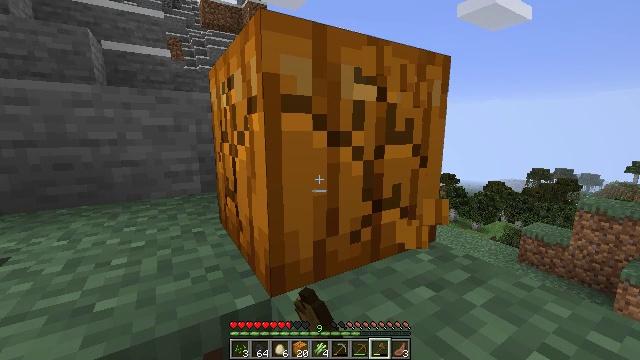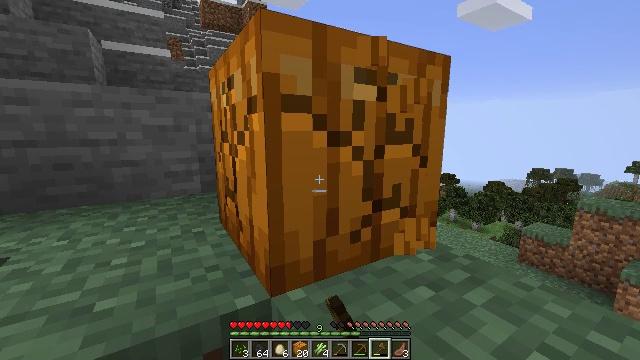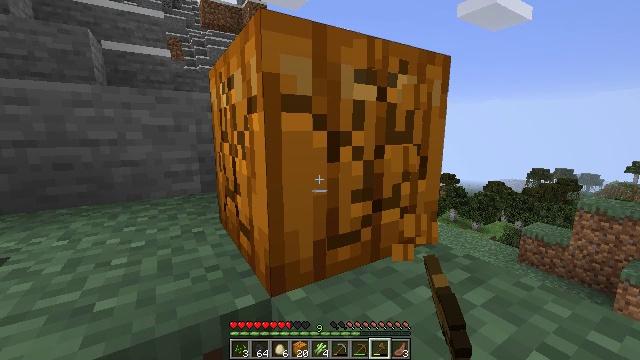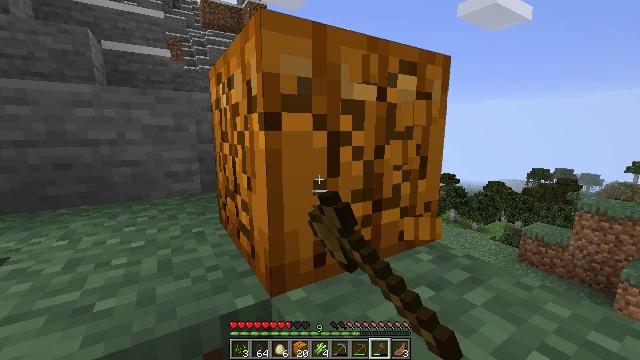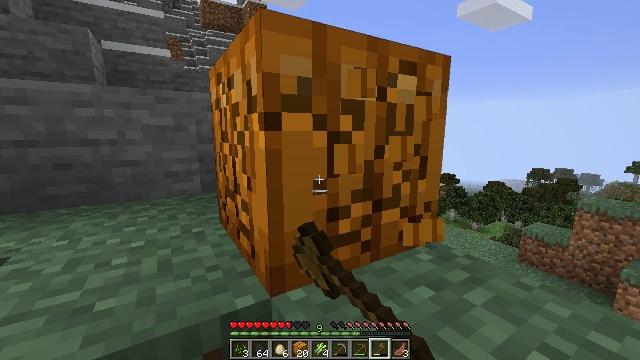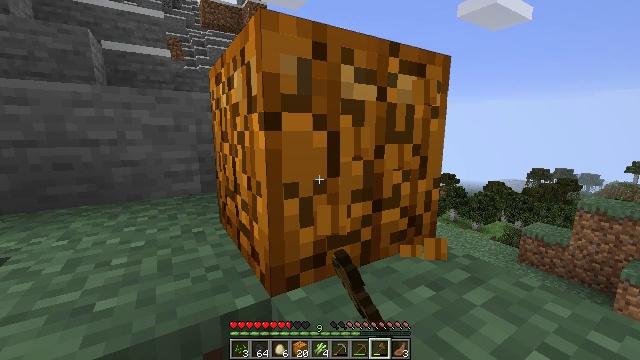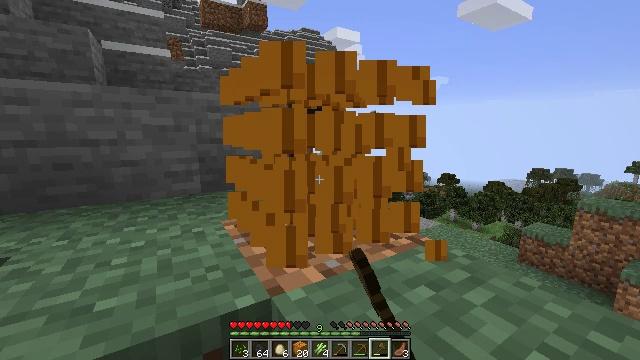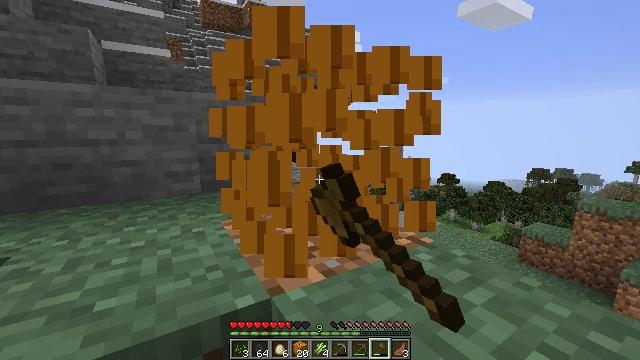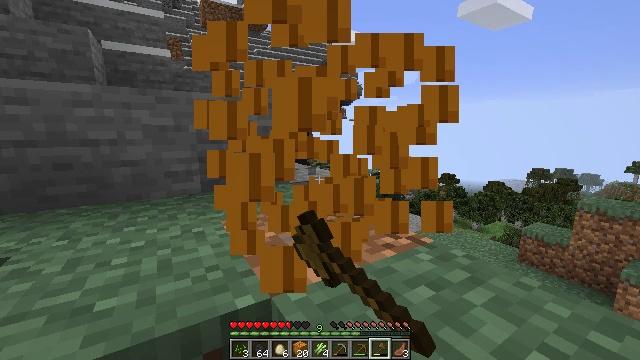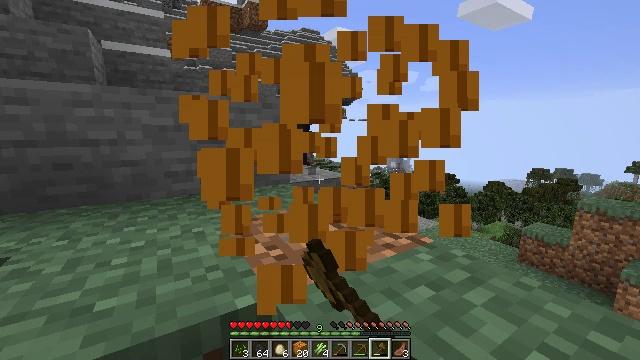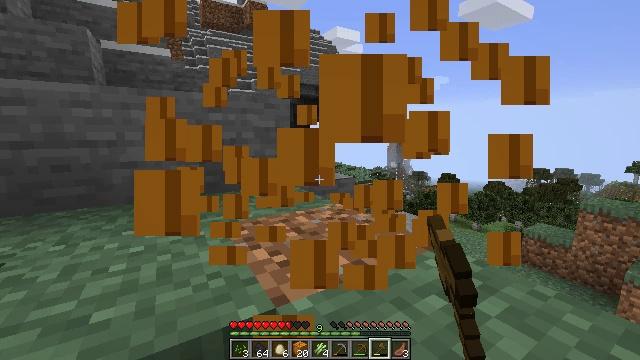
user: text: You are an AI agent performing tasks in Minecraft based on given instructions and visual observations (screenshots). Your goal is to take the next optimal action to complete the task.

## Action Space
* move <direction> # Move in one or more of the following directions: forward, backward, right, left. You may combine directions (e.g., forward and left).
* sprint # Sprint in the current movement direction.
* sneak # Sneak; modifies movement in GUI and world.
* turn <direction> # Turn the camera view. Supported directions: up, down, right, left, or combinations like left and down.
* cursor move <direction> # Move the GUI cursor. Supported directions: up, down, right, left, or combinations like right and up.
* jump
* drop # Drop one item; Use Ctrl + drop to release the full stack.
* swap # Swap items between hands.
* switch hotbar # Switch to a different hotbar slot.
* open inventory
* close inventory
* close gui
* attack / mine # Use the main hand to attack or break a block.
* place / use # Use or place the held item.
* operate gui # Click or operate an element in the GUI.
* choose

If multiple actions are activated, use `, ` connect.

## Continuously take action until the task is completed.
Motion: motion action
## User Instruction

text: Mine the pumpkin from the ground.
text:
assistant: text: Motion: attack / mine
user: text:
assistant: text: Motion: attack / mine
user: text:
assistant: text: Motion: attack / mine
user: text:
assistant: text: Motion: attack / mine
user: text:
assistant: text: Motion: attack / mine
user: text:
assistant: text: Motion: attack / mine
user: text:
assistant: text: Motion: attack / mine
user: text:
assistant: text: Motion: attack / mine
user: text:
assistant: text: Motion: attack / mine
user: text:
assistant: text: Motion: move forward, attack / mine
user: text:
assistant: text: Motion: attack / mine